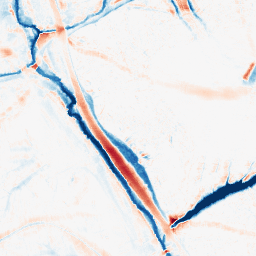
Category: morphological
Decomposition family: morphological_ellipse
Decomposition parameters: operation: average
width: 20
height: 20
Upsampling method: sinc_hamming
Upsampling parameters: scale: 2
kernel_size: 16
Upsampling scale: 2